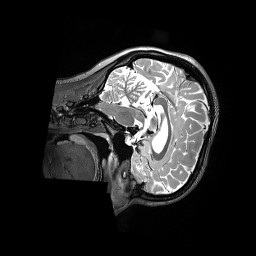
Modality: T2w
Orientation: sagittal
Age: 21
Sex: female
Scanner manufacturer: siemens
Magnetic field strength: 3 T
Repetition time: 3.2 s
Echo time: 0.564 s